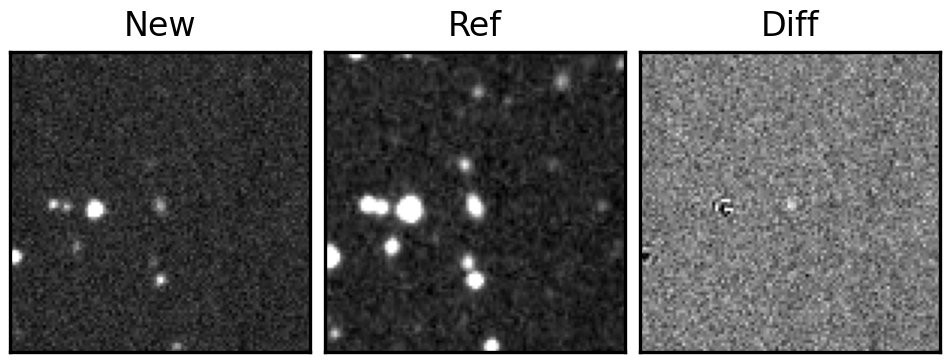
Label: real